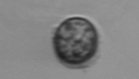
Label: Dinophyceae